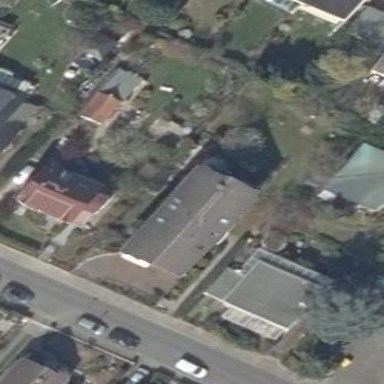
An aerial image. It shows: Simple and straightforward house.